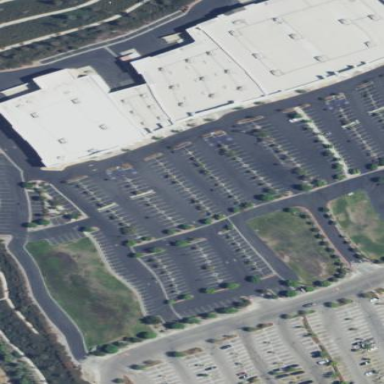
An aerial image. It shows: Retail building.